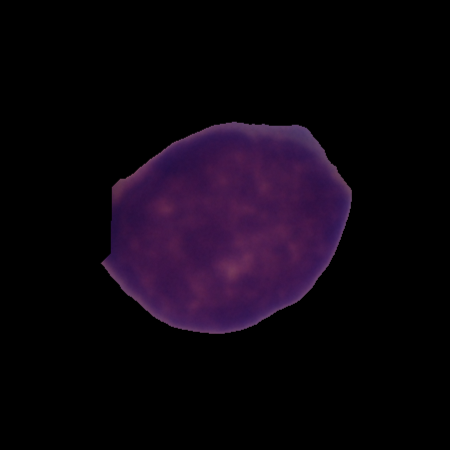
Label: cancer